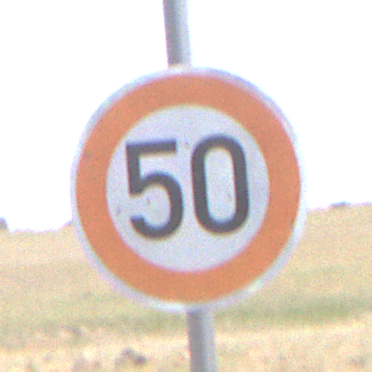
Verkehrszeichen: Geschwindigkeit50
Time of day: Midday
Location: Outdoor (Nature)
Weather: PartlyCloudy
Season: NotSpecified
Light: Natural